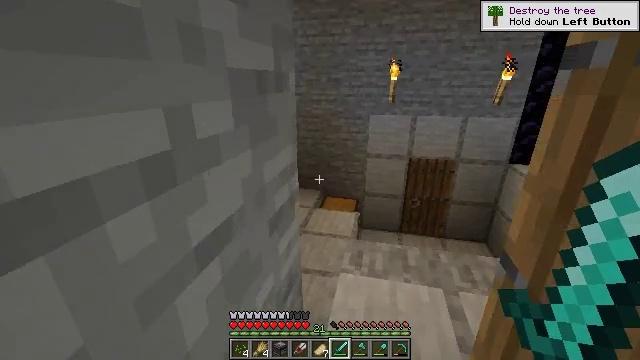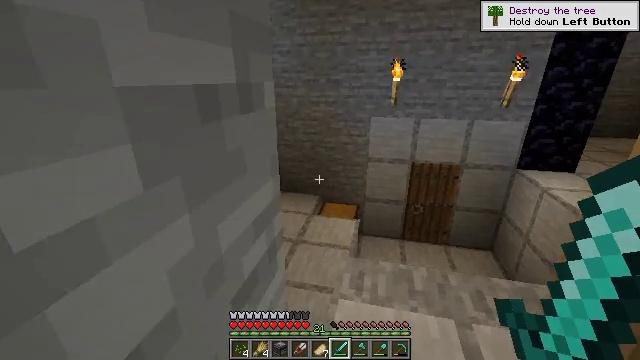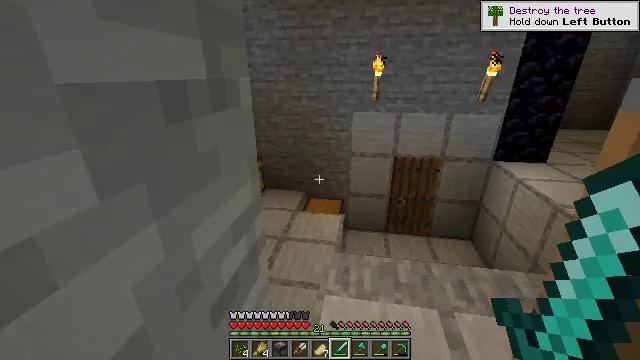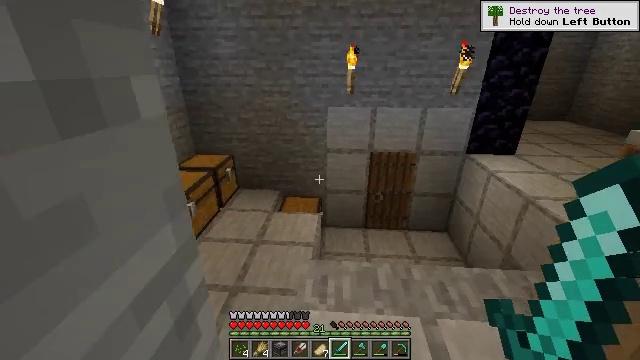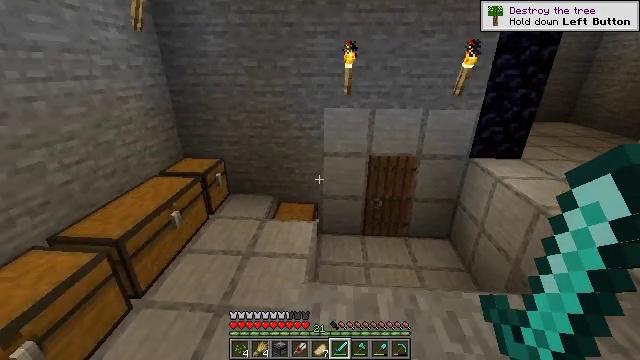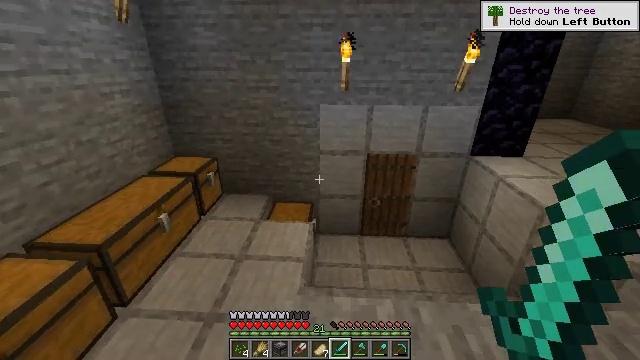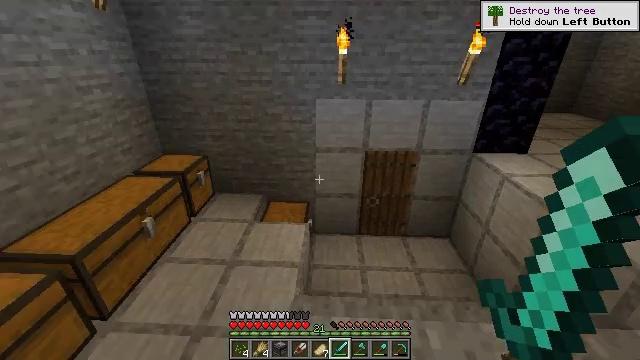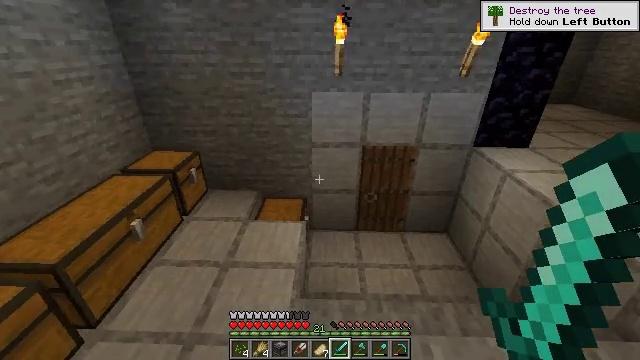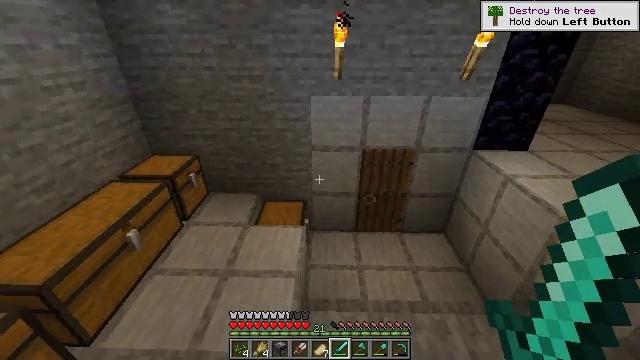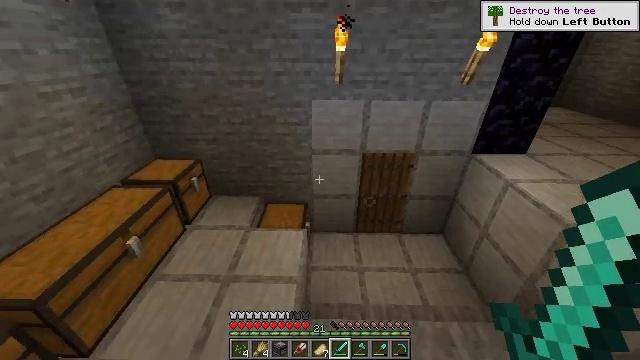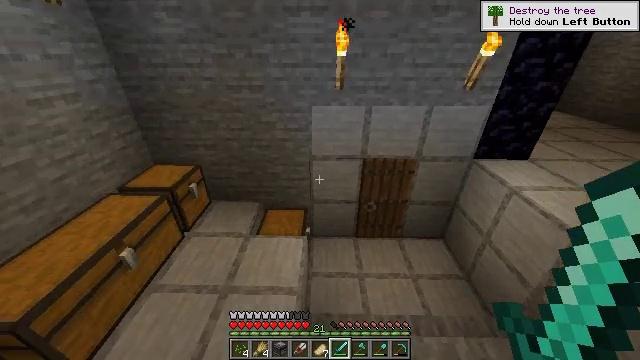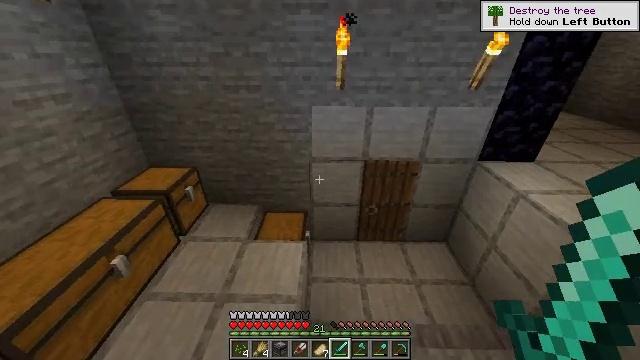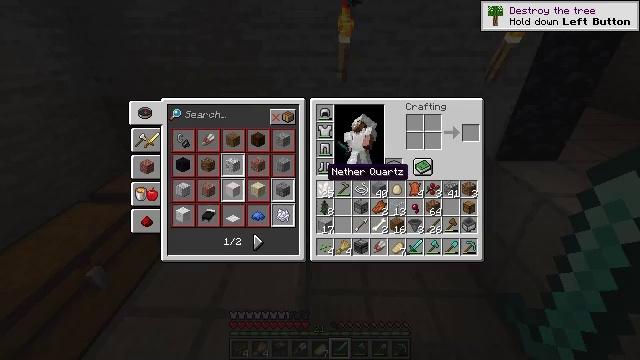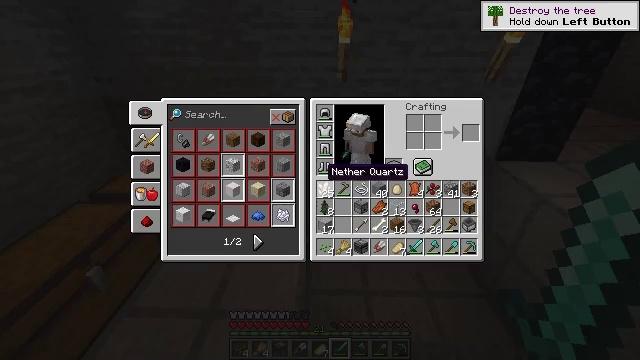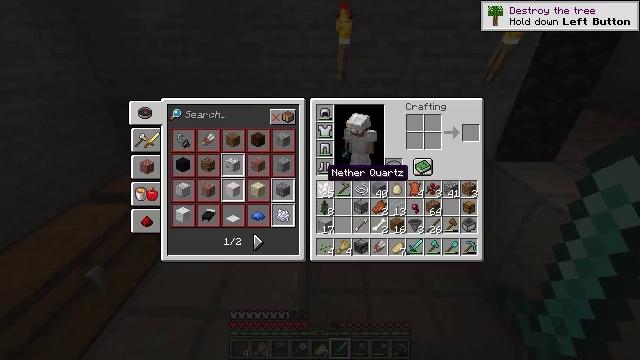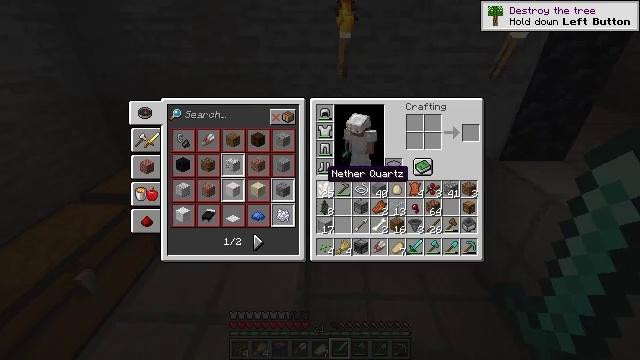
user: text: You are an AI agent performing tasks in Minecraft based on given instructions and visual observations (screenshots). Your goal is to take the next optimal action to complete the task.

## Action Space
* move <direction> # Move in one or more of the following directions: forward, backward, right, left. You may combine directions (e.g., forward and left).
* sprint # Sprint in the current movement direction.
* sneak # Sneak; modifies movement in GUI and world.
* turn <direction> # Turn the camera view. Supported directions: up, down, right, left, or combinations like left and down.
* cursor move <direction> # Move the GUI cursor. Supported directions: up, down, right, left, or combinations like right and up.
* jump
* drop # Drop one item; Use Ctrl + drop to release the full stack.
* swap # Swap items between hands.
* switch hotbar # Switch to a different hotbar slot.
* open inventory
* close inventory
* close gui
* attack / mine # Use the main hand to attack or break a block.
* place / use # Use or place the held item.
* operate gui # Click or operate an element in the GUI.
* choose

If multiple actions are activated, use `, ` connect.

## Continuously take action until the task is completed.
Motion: motion action
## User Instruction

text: craft item air
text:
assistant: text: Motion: move forward
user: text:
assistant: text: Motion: move forward, turn right and down
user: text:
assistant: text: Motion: move forward, sprint, turn right and down
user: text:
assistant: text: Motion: move forward, sprint
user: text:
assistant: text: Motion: move forward, sprint
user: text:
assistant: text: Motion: move forward, sprint, turn down
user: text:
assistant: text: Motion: move forward, sprint, turn down
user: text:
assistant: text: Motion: move forward, turn down
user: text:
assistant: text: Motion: move forward
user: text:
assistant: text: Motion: no_op
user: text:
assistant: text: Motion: no_op
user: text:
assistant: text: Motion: open inventory
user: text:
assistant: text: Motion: open inventory
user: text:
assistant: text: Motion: open inventory
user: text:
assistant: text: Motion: open inventory
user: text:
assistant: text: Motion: no_op
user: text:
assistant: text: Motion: no_op
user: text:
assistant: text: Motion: turn right
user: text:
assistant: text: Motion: turn right and down
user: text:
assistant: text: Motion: turn right and down
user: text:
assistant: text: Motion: turn right and down
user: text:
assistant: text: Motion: turn down
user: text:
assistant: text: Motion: turn down
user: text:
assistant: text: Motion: no_op
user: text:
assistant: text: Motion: no_op
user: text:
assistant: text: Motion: no_op
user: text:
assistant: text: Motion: turn right
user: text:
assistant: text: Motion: no_op
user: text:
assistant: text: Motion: no_op
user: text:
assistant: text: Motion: no_op